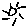
Label: sun